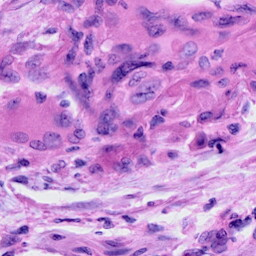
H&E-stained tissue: Cervix